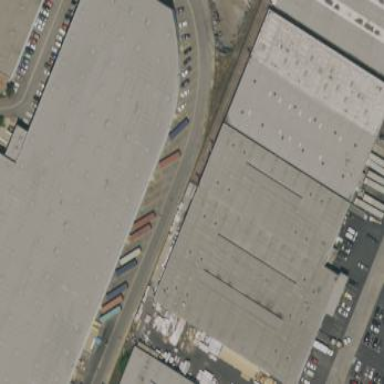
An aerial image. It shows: Warehouse building.